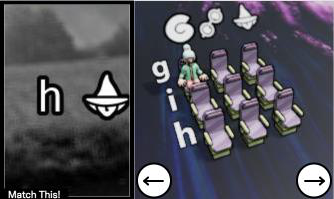
Task: seats
Answer: no